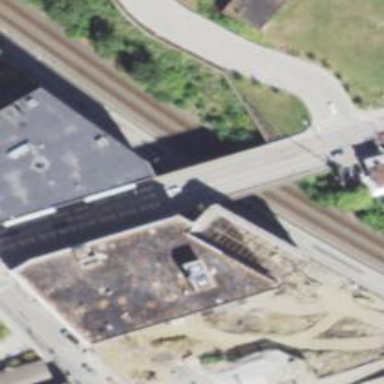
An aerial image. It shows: Primary highway on asphalt bridge.